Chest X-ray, AP view. Patient: 64 years old, sex M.
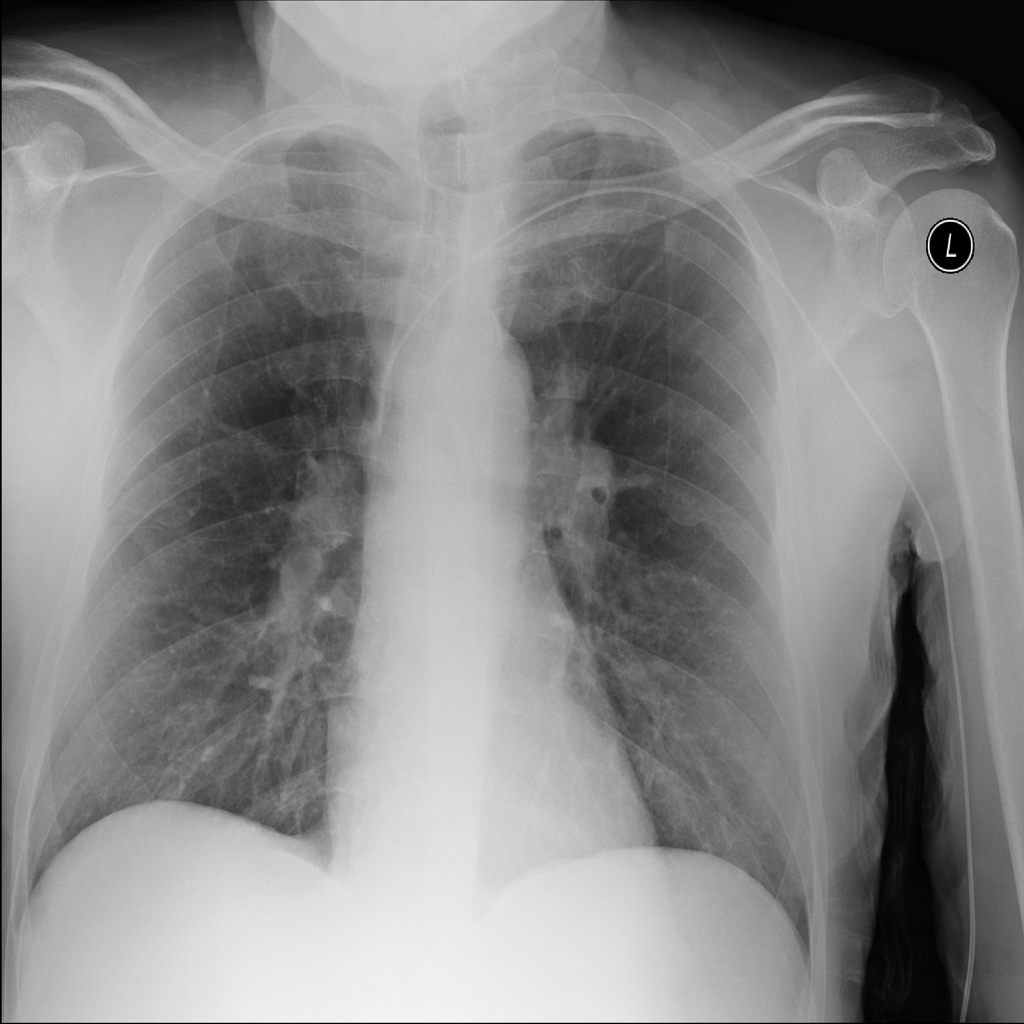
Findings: No Finding